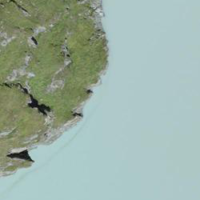
EUNIS habitat code: 14
Species observed at this site:
Oenanthe oenanthe